Interaction volume radius: 5 \u00c5
Interaction volume height: 25 \u00c5
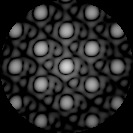
Disorder parameter: 0.06668